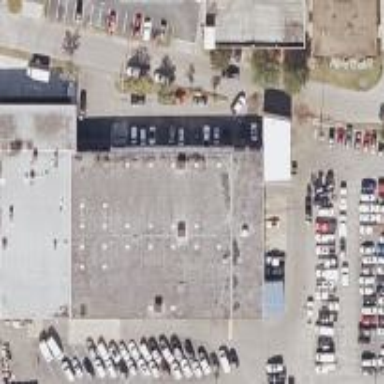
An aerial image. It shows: Car shop building.